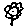
Label: flower